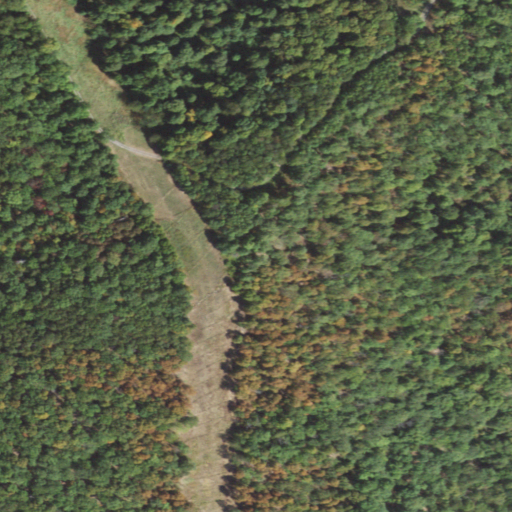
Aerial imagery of mountain in Pennsylvania named Gabriel Knob containing deciduous forest, pasture, and grassland